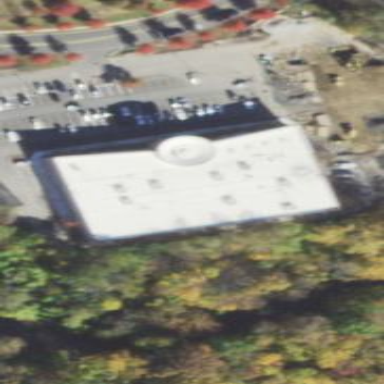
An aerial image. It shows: Building that houses fitness center.